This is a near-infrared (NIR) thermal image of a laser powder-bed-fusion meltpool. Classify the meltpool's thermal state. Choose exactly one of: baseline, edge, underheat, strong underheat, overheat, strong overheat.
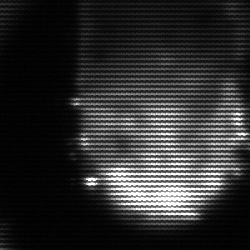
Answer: baseline